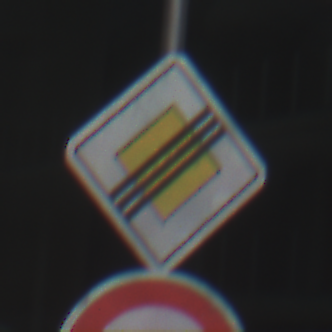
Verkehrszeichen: EndeVorfahrtsstrasse
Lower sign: Ueberholverbot
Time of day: MorningAfternoon
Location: Outdoor (Urban)
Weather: PartlyCloudy
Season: NotSpecified
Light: Natural